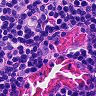
Metastatic tissue present: no